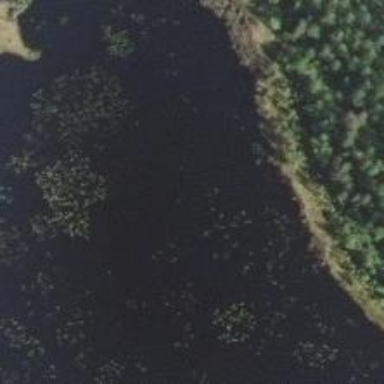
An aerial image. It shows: Serene pond surrounded by nature.